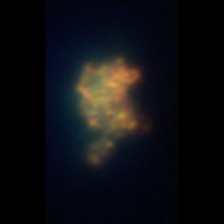
Taxon: Unknown_detritus
Group: Unknown